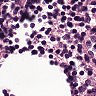
Metastatic tissue present: no